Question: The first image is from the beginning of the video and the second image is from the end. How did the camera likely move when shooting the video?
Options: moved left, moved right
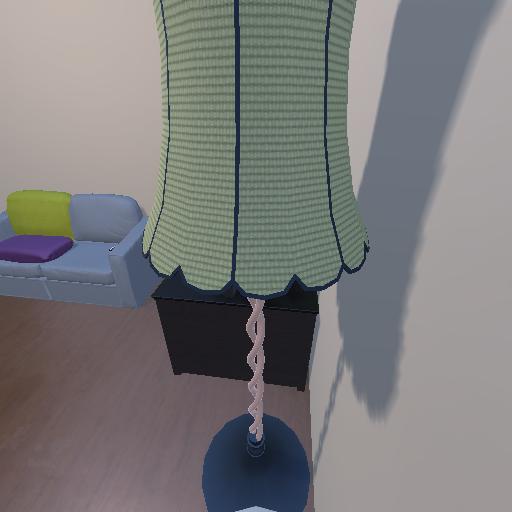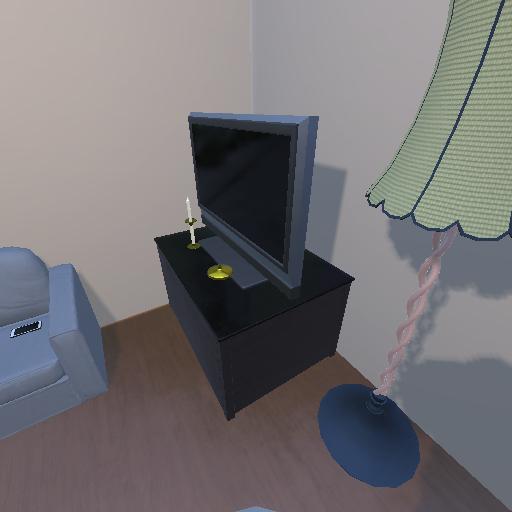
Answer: moved left